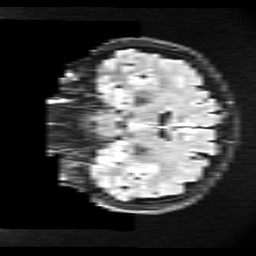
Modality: FLAIR
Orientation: coronal
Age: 32
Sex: male
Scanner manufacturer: ge
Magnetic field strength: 3 T
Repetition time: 11 s
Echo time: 0.1497 s